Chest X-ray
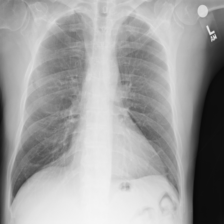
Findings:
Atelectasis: negative
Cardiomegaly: negative
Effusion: negative
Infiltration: negative
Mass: negative
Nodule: negative
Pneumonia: negative
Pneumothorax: negative
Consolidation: negative
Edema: negative
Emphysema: negative
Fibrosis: negative
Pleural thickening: negative
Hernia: negative